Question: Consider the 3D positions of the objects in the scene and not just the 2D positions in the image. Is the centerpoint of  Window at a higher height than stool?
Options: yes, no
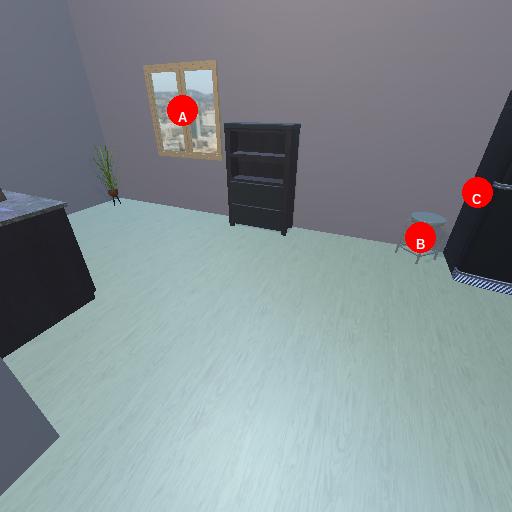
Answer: yes